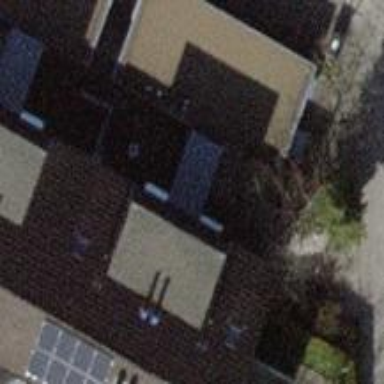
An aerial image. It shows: Terrace building.